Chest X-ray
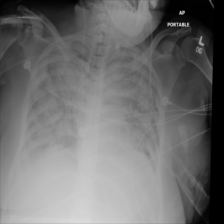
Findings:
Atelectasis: negative
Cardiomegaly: negative
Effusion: negative
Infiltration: positive
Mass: negative
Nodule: negative
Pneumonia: negative
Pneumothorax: negative
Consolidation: negative
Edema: negative
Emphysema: negative
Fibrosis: negative
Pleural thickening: negative
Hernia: negative